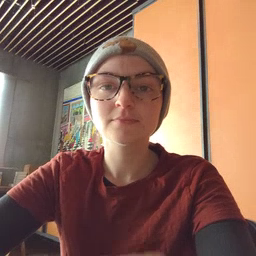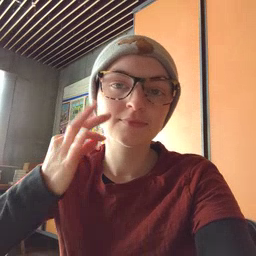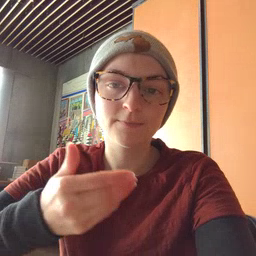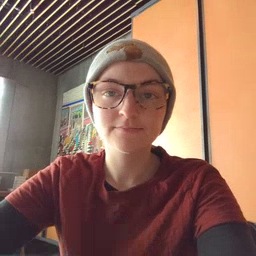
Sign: kitty